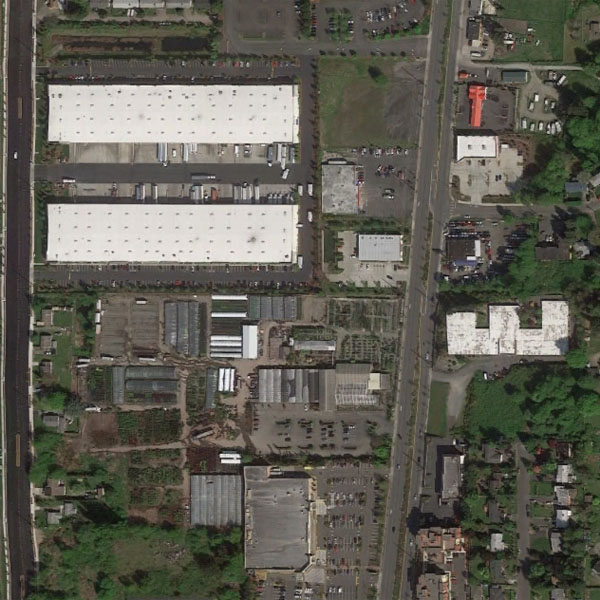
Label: Industrial